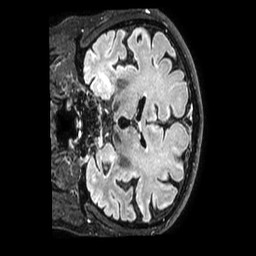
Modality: FLAIR
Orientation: coronal
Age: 74
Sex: male
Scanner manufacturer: philips
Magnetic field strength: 3 T
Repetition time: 4.8 s
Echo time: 0.34 s